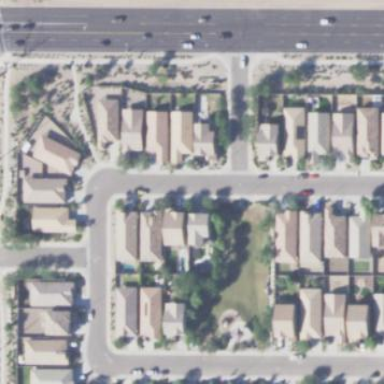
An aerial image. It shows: Residential area within neighborhood.